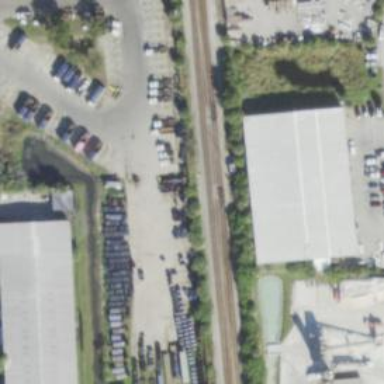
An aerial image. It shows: Outdoor signal box located at the railway.